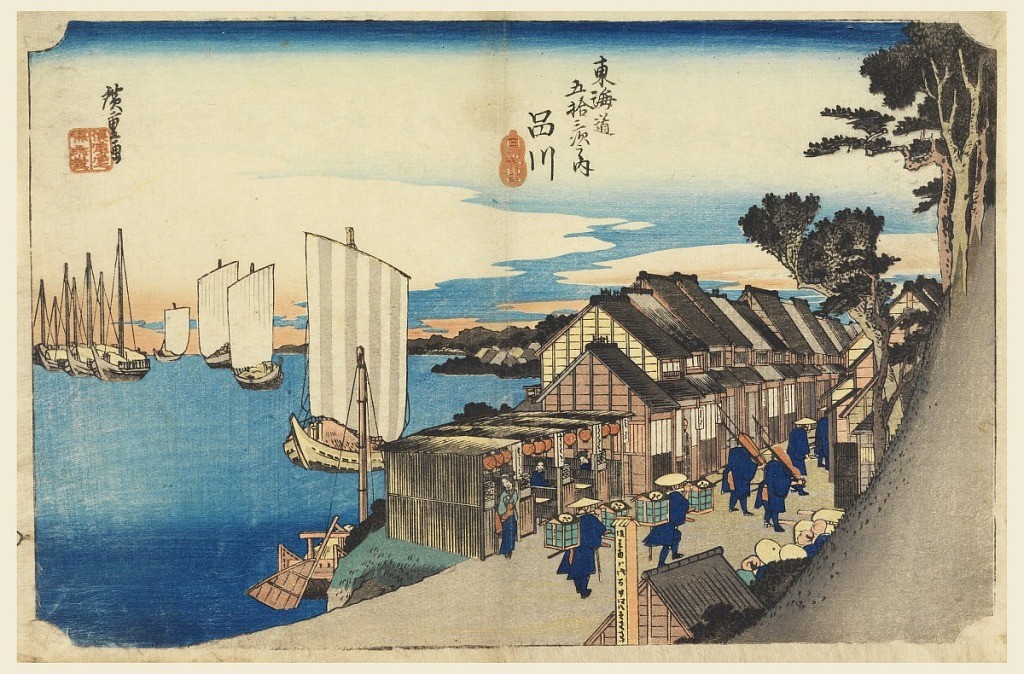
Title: Shinagawa Station, Sunrise, in The Fifty-Three Stations of the Tokaido Road (Tokaido Gojusan Tsugi-no Uchi)
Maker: Ando Hiroshige, Japanese, 1797–1858
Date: ca. 1834
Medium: Woodblock print in colored ink on paper
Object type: Print
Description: Hirogshige: Plate 2. Shinagawa, Sunrise (hinode; subtitle of second state: shook detachi (Daimyōs Departue) A street along the seashore lined with six figures in procession - with two bowmen and two porters. Alongside the merchant shops are tall ships with their sails set. Another ship under the bank and a group of three or four anchored.